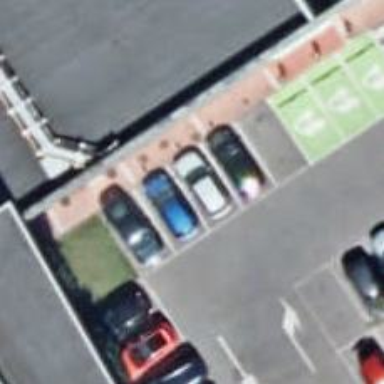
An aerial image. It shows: Charging station.